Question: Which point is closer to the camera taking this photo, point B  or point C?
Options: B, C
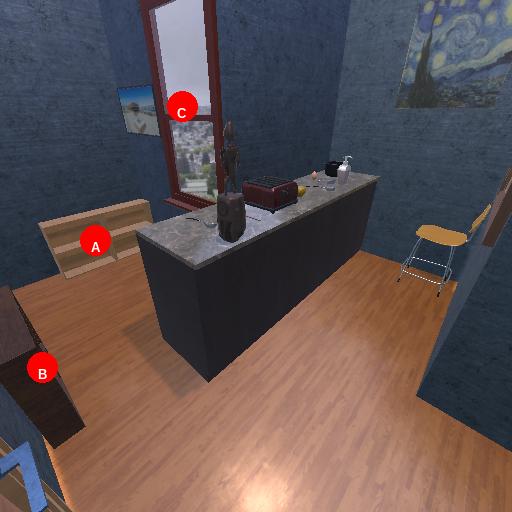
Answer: B